Question: I added a button in the main storyboard in Xcode. This button has an image as the background and its title "blueDoor" is shown on top of the background (see photo below).
There will be three buttons like this and they are linked to one IBAction. I would like to use 'sender.currentTitle' to let the program know which button is clicked, but I don't want the text to show on the image.
How can I hide the text but still keep the title attribute so 'sender.currentTitle' can be used? Or is there another way to do so?
A button with an image as the background:

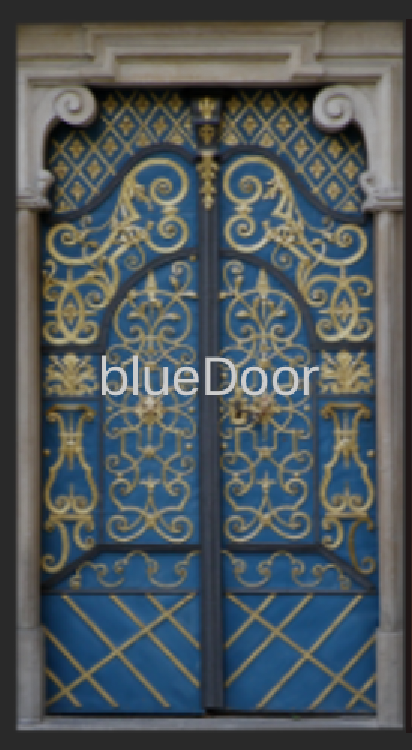
Answer: You can use 'tag' to do this.
> Open storyboard > select your button > select 'Show the Attributes Inspector' section in the right bar of the Xcode > scroll down and find 'Tag' under the 'View' section. And give different tags to your buttons.
Then your 'IBAction' should be like this ->
'''
@IBAction func didTapMyButtons(_ sender: UIButton) {
switch sender.tag:
case 0: // it is your first button's tag
// Do something with button which has tag '0'
case 1: // it is your second button's tag
// Do something with button which has tag '1'
case 2: // it is your third button's tag
// Do something with button which has tag '2'
default: break
}
'''